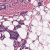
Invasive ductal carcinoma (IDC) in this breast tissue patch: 0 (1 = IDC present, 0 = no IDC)